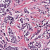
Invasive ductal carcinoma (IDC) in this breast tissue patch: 1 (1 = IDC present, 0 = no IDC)